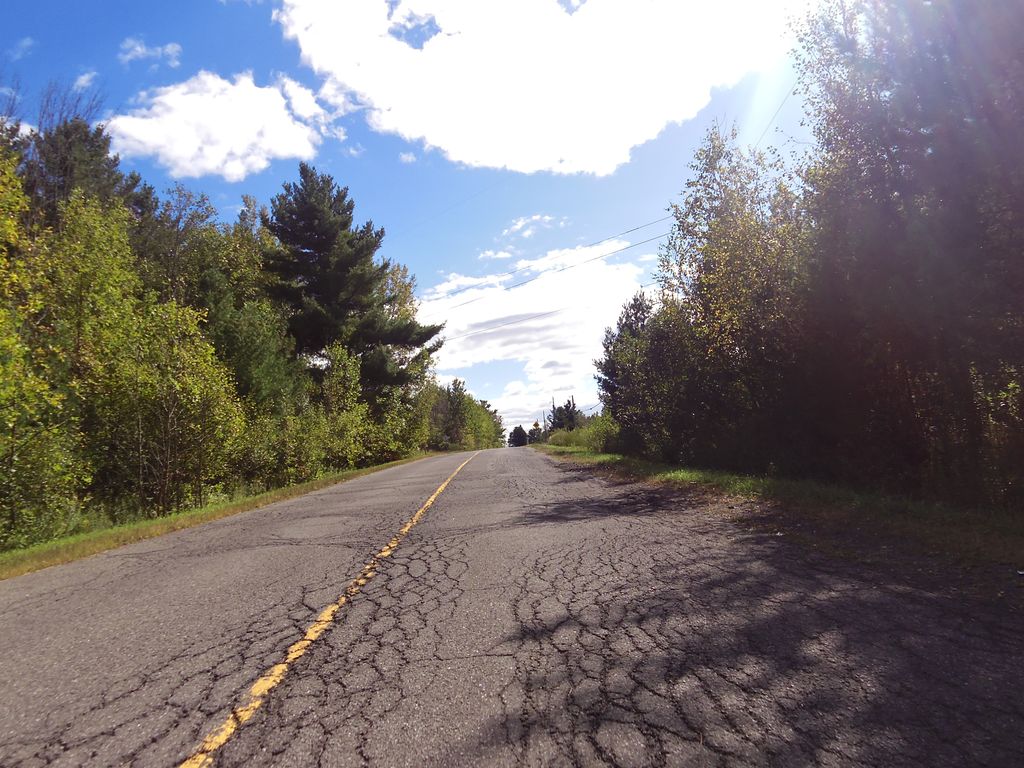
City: ottawa-gatineau